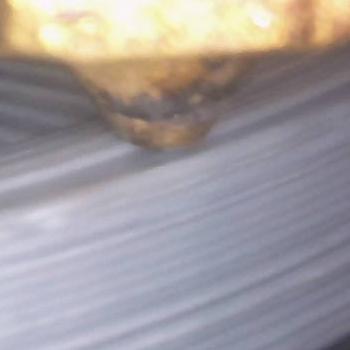
Flow rate: 56%